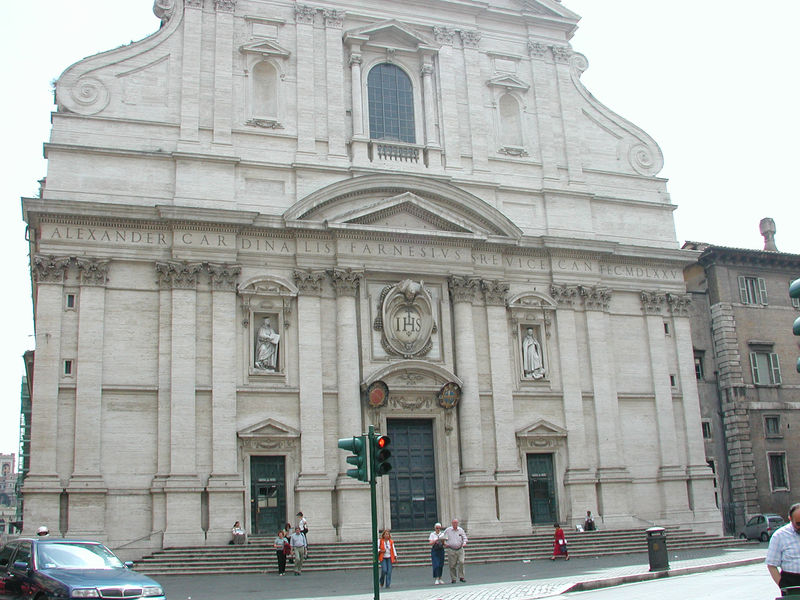
Titel: Fassade von Il Gesù in Rom
Künstler: Giacomo della Porta
Standort: Rom, Il Gesù (EU - I - Latium)
Schlagwörter: himmel, schatten, weiß, dreieck, menschen, stadt, fenster, glas, marmor, strasse, säulen, tür, gebäude, haus, rot, barock, stein, häuser, kirche, sonne, renaissance, bogen, fassade, italien, passanten, giebel, fußgänger, auto, figuren, treppe, treppen, inschrift, stufen, tor, foto, eingang, nische, portal, tore, wappen, sims, can, voluten, il gesu, mülleimer, ampel, mülltonne, alexander, ihs, jesuiten, cardinal, verkehrsampel, farnesius, müllbehälter, alexander farnese, efiguren, cardinalis, mdlxxv